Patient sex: F
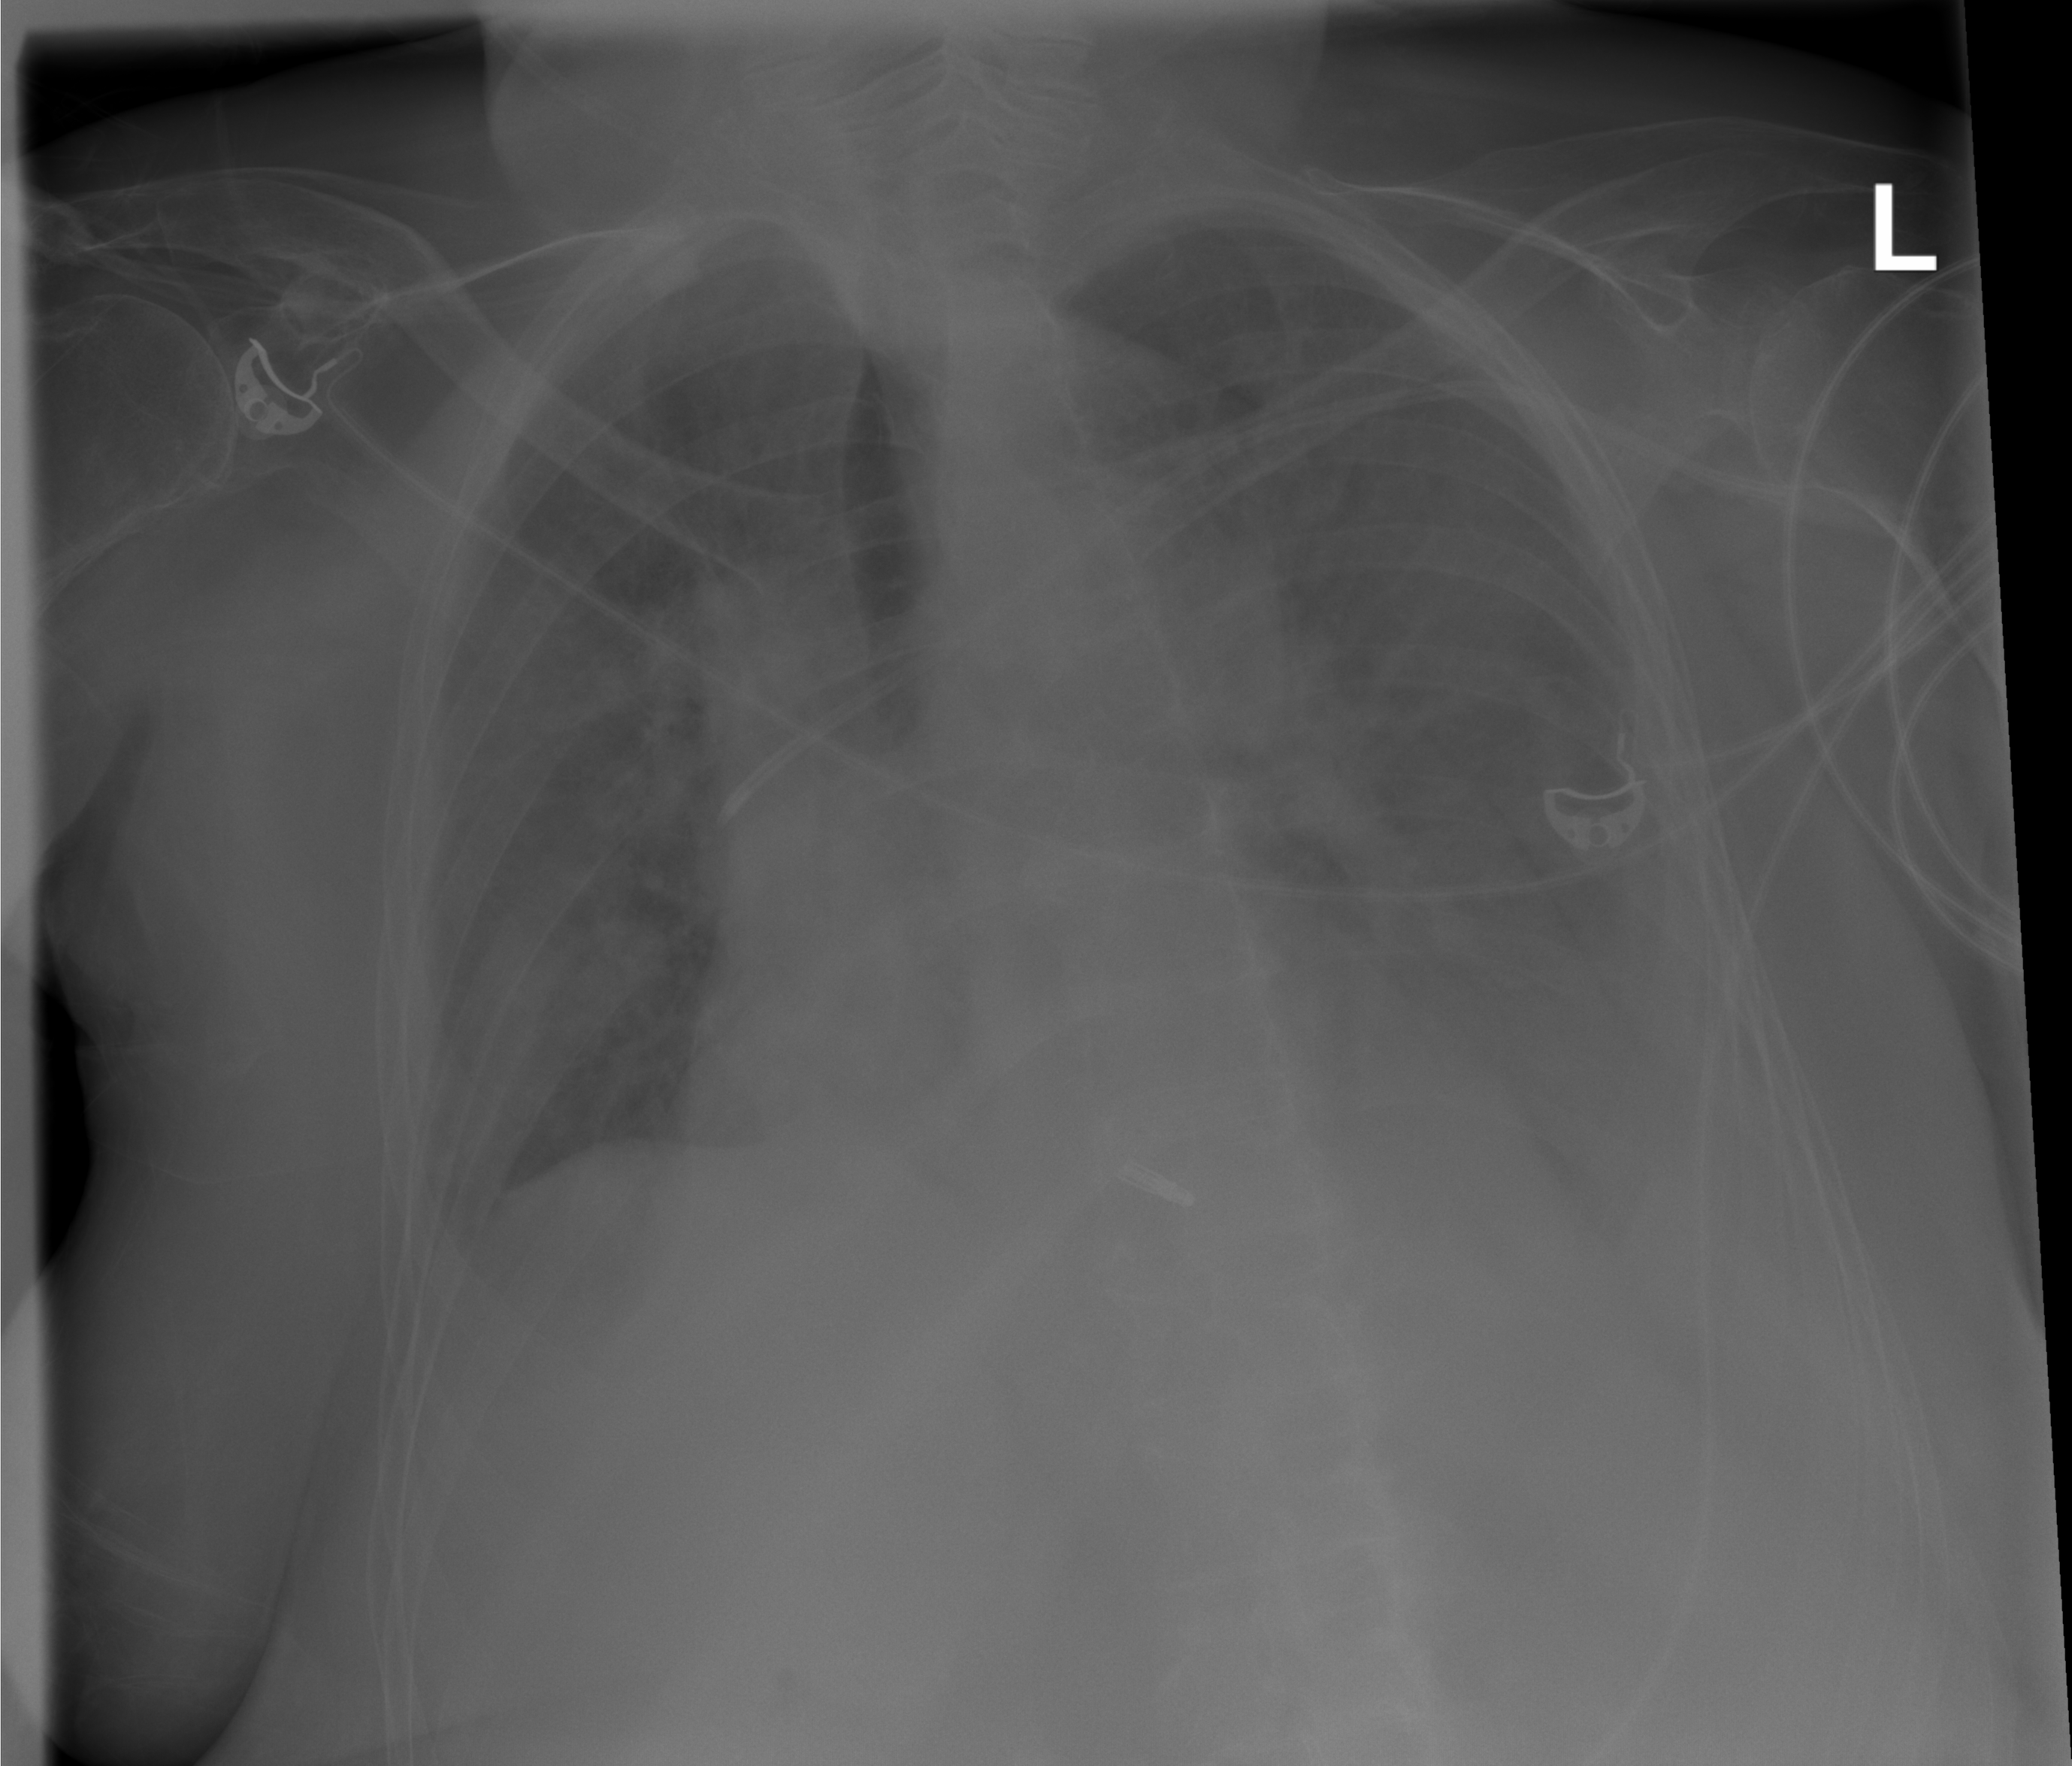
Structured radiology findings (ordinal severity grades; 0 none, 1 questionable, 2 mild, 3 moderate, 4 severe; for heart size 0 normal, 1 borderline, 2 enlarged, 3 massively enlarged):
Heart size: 1
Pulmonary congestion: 2
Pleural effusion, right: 3
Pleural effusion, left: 3
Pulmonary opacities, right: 2
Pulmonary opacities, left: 3
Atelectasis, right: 3
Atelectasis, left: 3